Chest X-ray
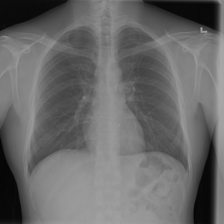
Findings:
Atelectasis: negative
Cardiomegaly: negative
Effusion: negative
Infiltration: negative
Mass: negative
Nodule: negative
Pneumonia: negative
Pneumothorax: negative
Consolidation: negative
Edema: negative
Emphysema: negative
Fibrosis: negative
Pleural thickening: negative
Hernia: negative